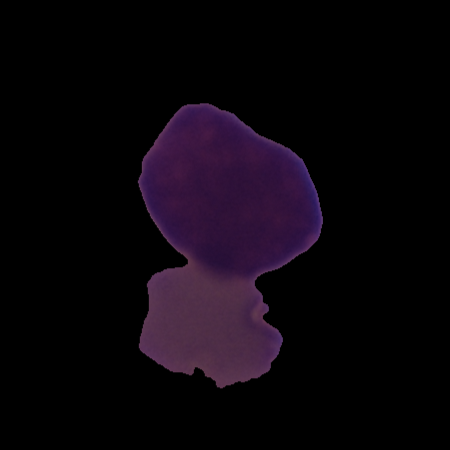
Label: cancer